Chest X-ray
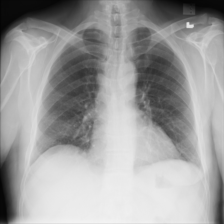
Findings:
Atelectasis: negative
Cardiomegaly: negative
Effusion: negative
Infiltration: negative
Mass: negative
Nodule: negative
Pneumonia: negative
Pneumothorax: negative
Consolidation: negative
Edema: negative
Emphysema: negative
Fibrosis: negative
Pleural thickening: negative
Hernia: negative